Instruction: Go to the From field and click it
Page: home
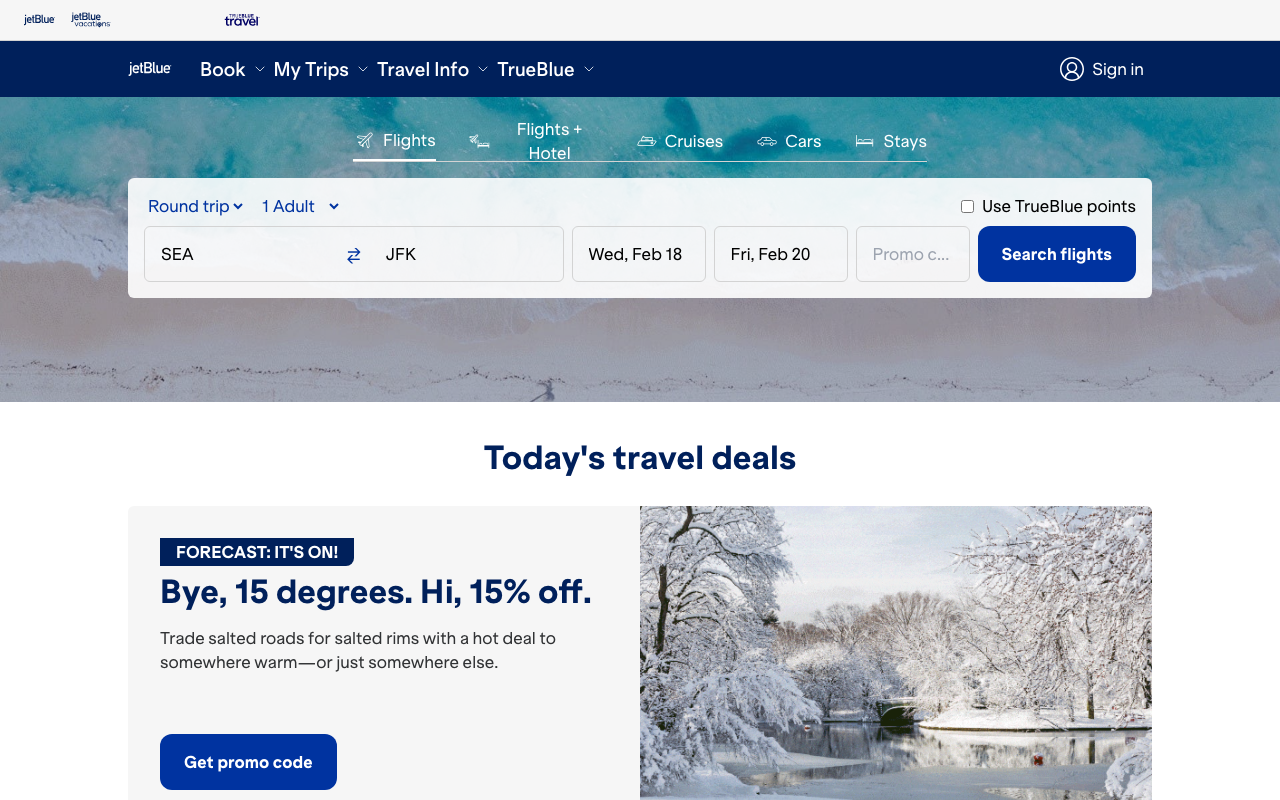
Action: click